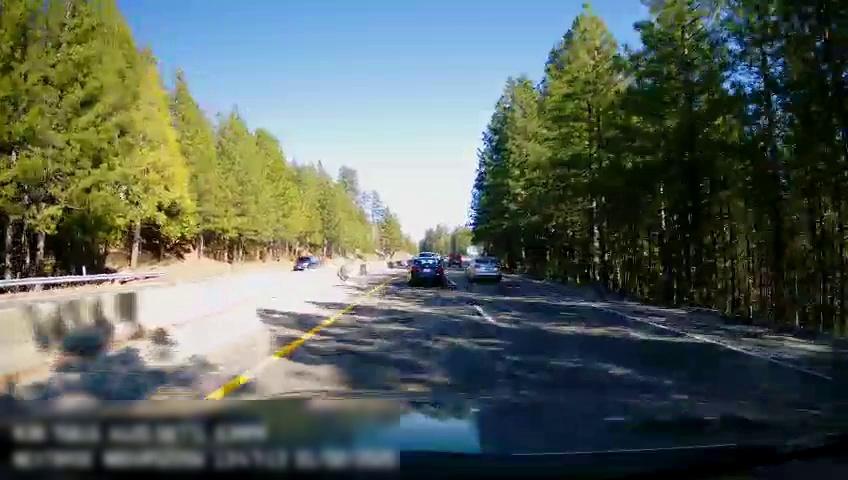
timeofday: Day
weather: Sunny
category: Drivable Space
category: Drivable Space
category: Vehicles | SUV
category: Vehicles | Car
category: Vehicles | SUV
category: Vehicles | Car
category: Vehicles | Car
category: Lanes | Current Lane
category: Lanes | Current Lane
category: Lanes | Alternate Lane